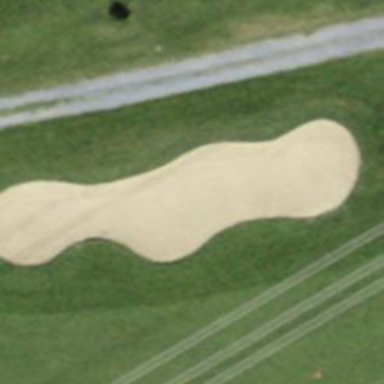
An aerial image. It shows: Golf bunker filled with sandy terrain.